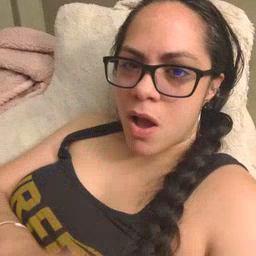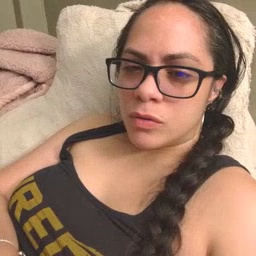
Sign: brown